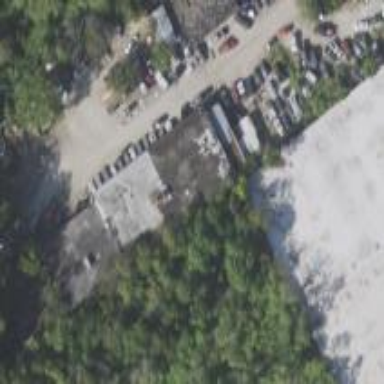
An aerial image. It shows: Warehouse.